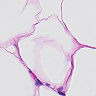
Metastatic tissue present: no